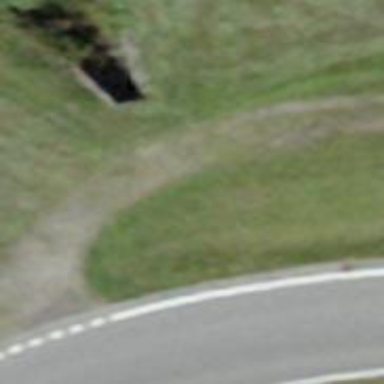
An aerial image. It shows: Culvert tunnel.